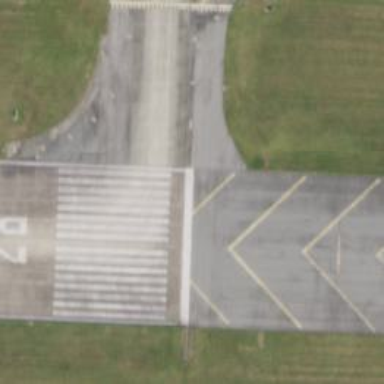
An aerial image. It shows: View of taxiway at the airport.